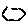
Label: hexagon